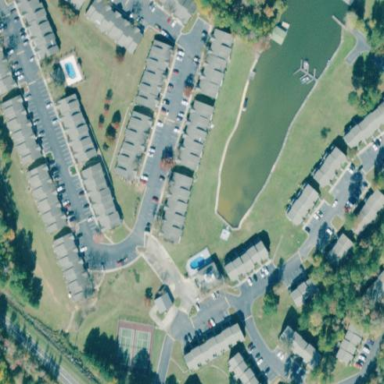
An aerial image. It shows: Residential area with condominiums.